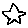
Label: star